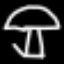
Label: mushroom